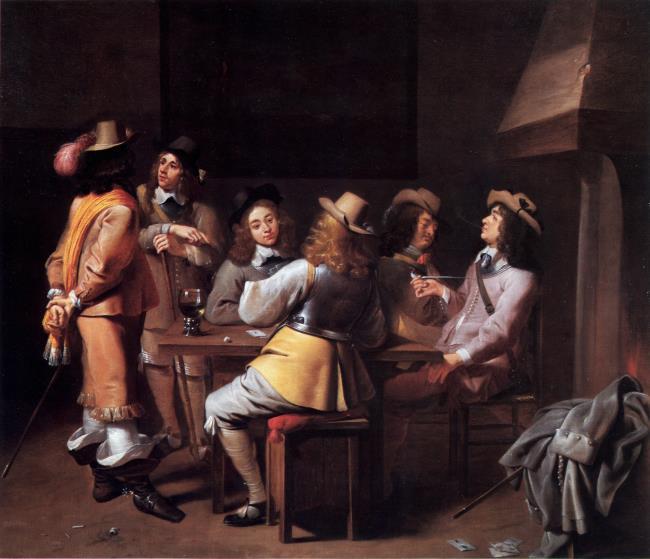
Title: Officers smoking, talking and playing cards in an interior
Artist: Jan Olis
Earliest date: 1649
Latest date: 1649
Genre: painting
Iconography: Tobacco
Keywords: genre, interior view, guard room scene, company, full-length portrait, sitting, standing (position), long hair (men's hairstyle), hat, hat with feathers, flat collar, scarf, gorget (armor), roemer, smoking (activity), card game (activity), pipe, playing card, table, mantelpiece, chair, stool (seat), landscape painting (depicted)